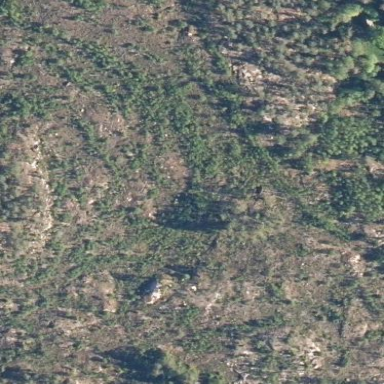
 likely man-made clearing in the landscape."